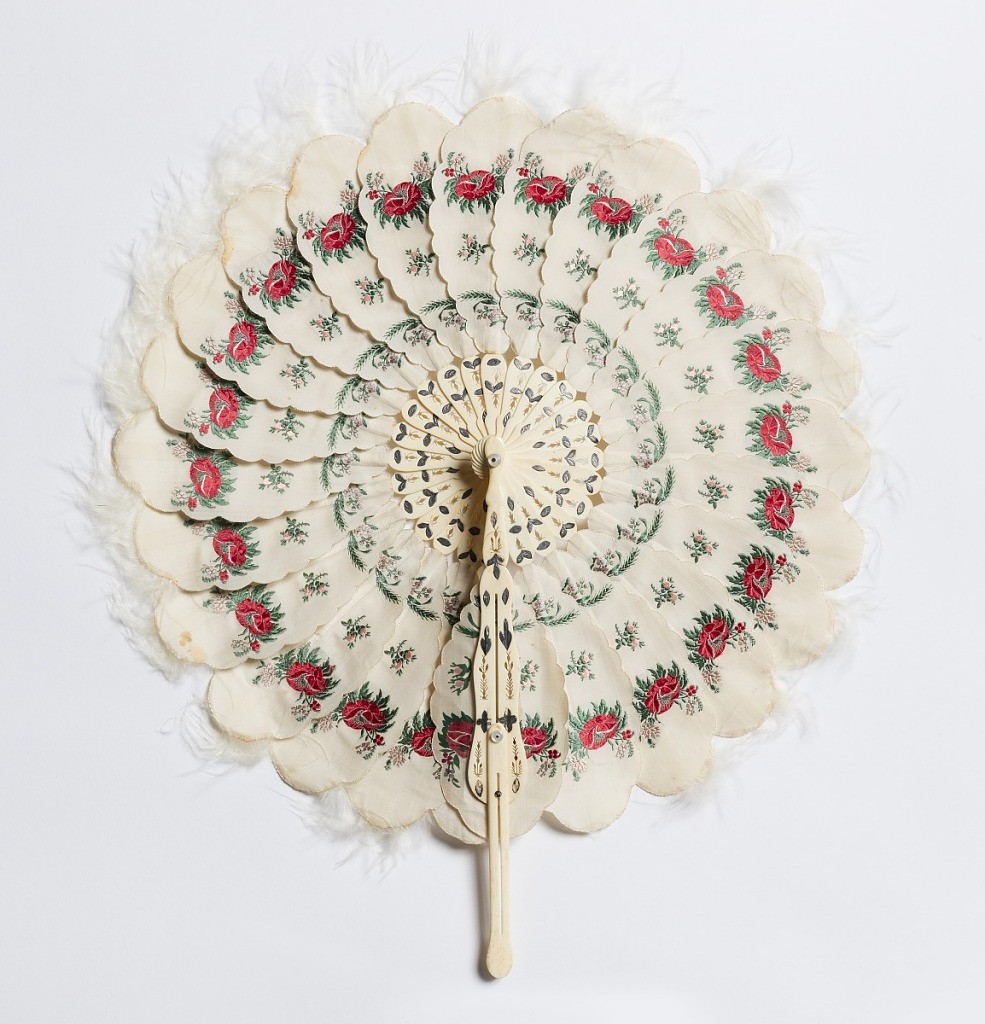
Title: Cockade fan
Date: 1850–55
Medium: Brocaded silk leaves trimmed with marabou, incised and drilled bone sticks with metallic foil
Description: Cockade fan with white silk leaves with scalloped edges, each brocaded with a red flower, and trimmed with white marabou.